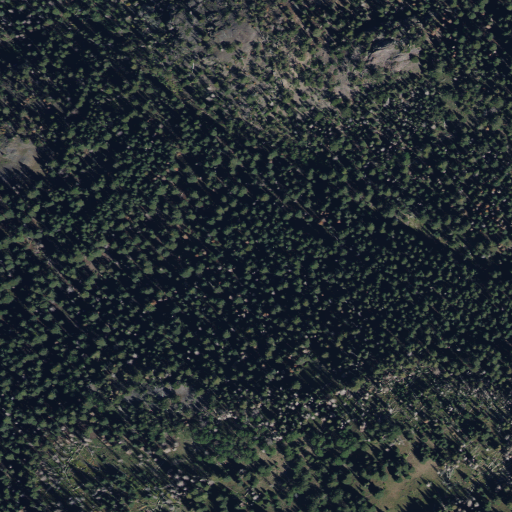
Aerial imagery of valley in Utah named Snowslide Gulch containing evergreen forest, mixed forest, and grassland